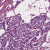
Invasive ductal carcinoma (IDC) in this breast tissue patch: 1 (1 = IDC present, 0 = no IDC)